Aerial crown-view tile of a tropical tree (Barro Colorado Island, Panama), acquired 20250217:
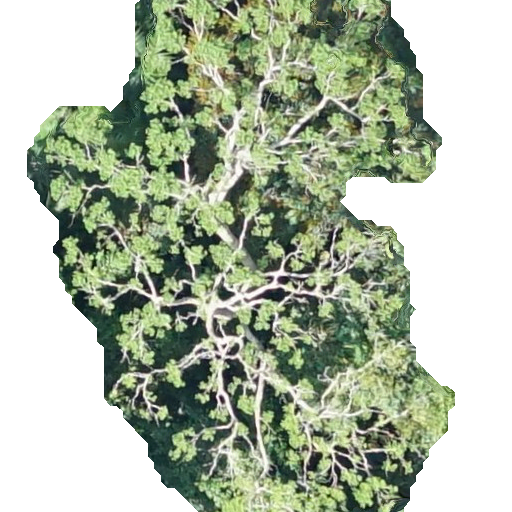
Species: Jacaranda copaia
GBIF accepted scientific name: Jacaranda copaia
Crown area: 263.189 m²